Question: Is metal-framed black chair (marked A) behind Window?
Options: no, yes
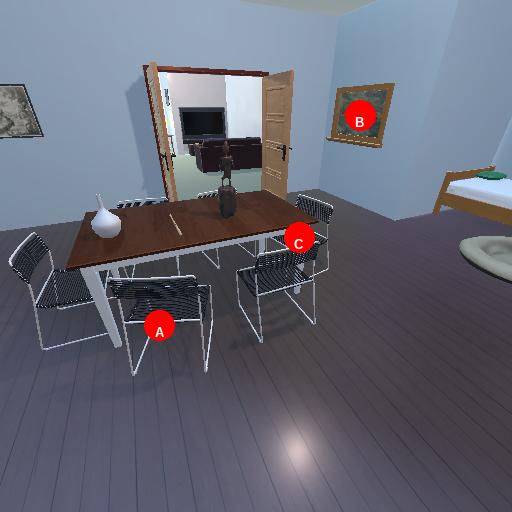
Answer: no